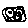
Label: smiley face